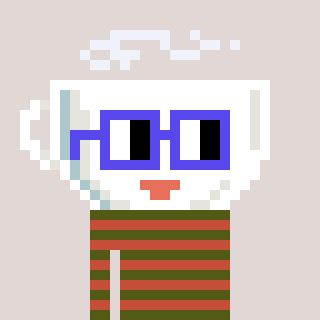
a pixel art character with square blue glasses, a mug-shaped head and a rust-colored body on a warm background